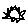
Label: sun